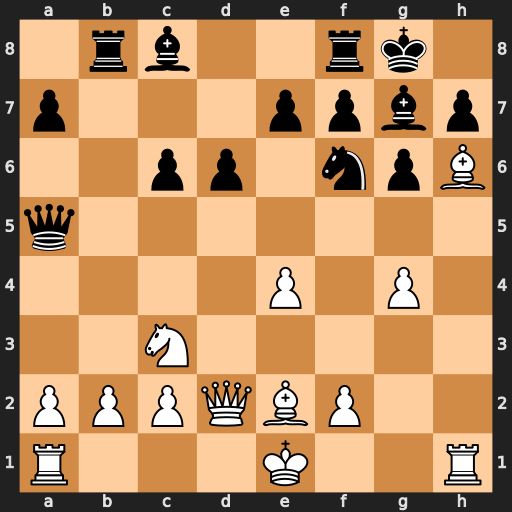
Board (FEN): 1rb2rk1/p3ppbp/2pp1npB/q7/4P1P1/2N5/PPPQBP2/R3K2R
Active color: w
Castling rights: KQ
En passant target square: -
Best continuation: Bxg7 Kxg7 Qh6+ Kg8 g5